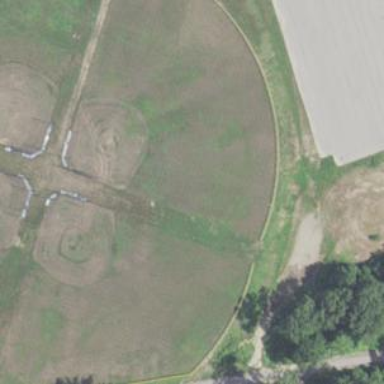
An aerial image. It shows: Baseball pitch for leisure and sports activities.